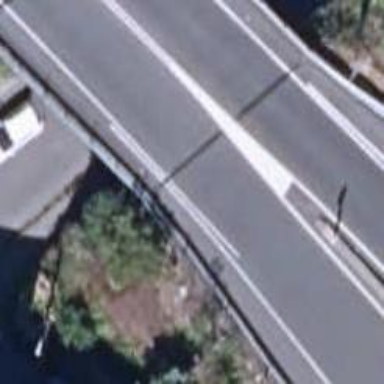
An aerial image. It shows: Bridge over motorway link with asphalt surface.